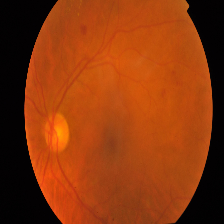
Diabetic retinopathy grade: Proliferative DR